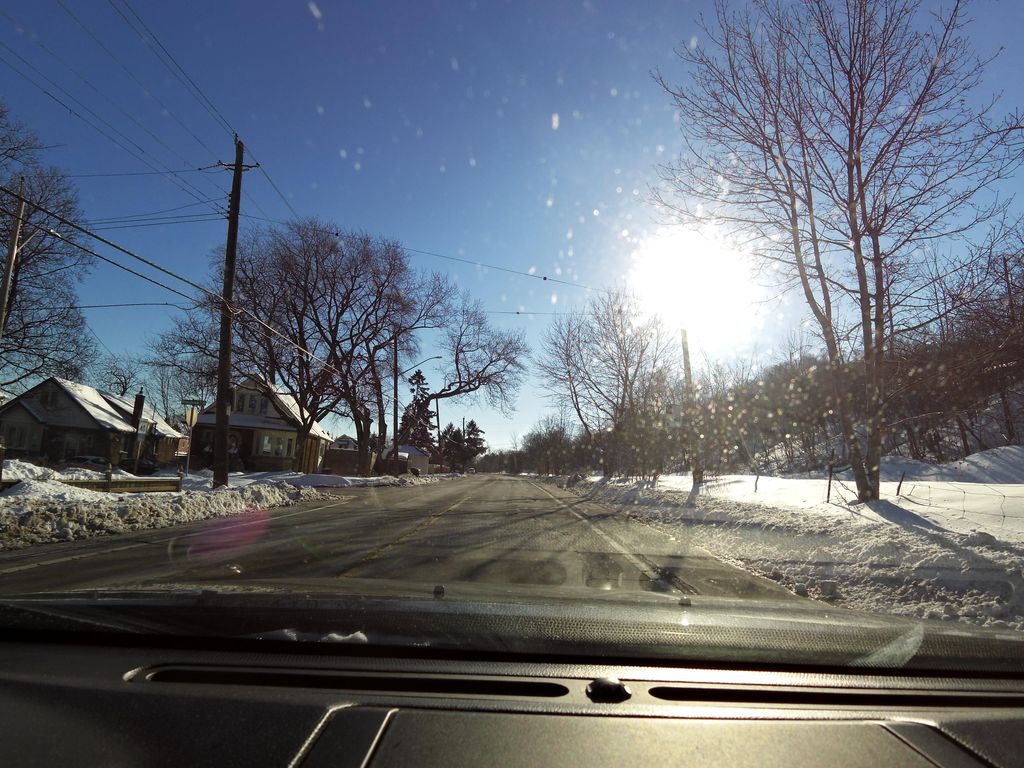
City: hamilton